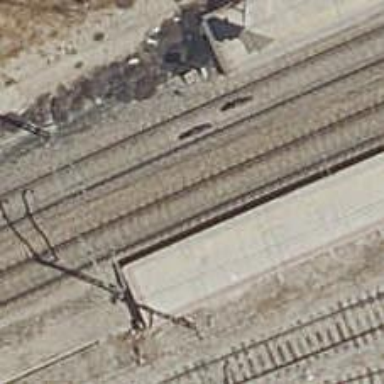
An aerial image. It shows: Railway with electrified contact lines.